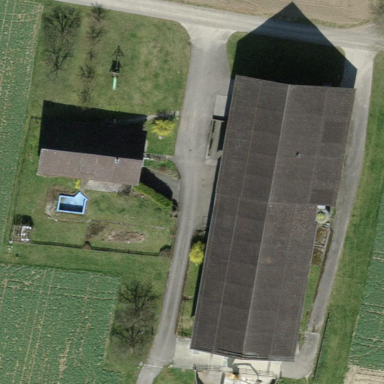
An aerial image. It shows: Farmyard in rural farm setting.